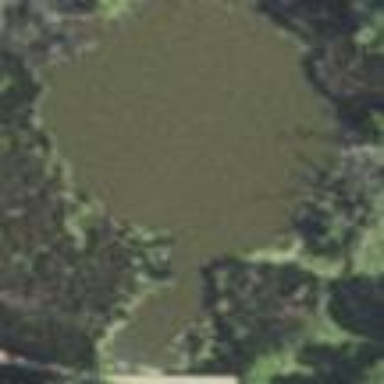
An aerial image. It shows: Serene pond surrounded by nature.